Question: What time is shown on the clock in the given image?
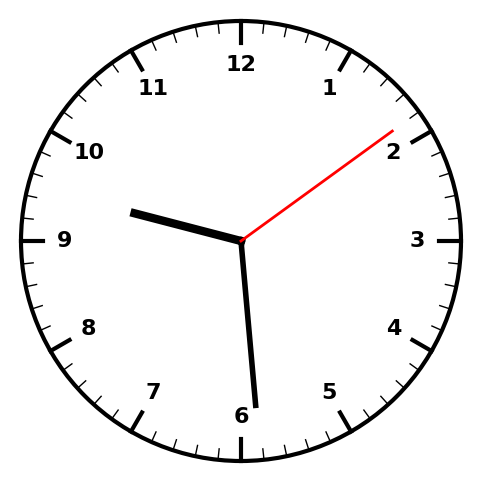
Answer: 09:29:09